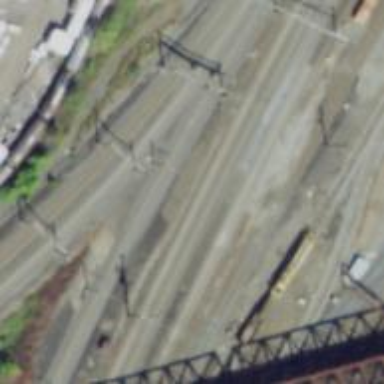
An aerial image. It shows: Railway with electrified contact lines.